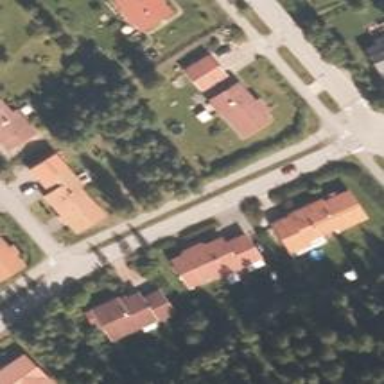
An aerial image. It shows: Suburb.